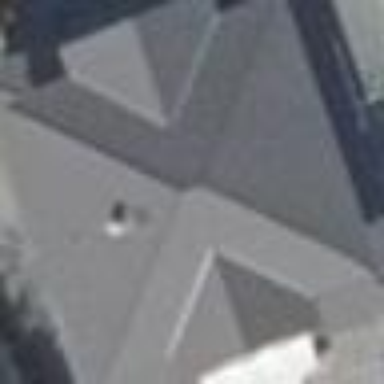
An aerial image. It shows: Detached building with pyramidal roof shape.